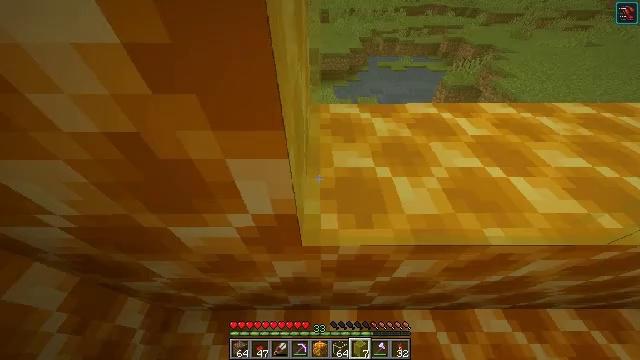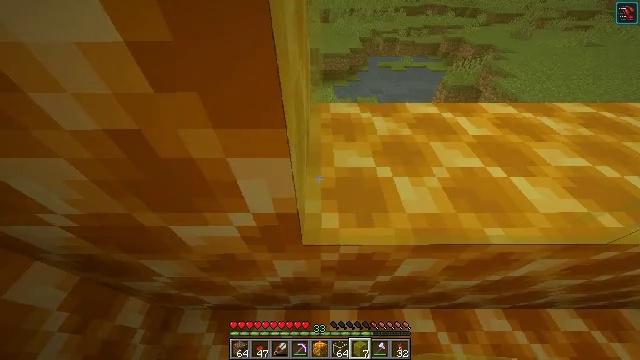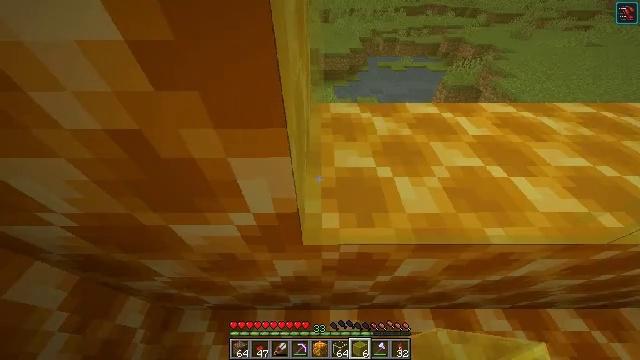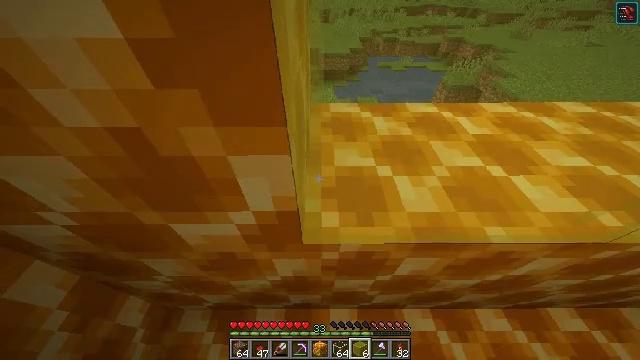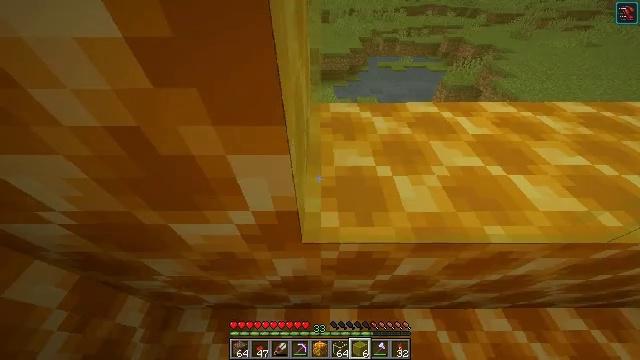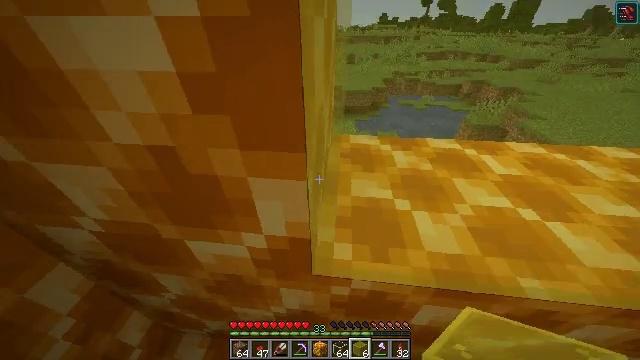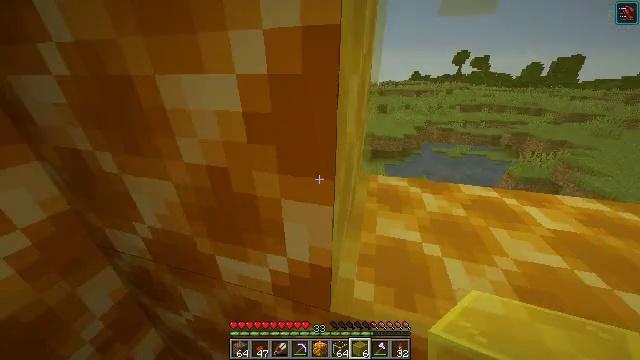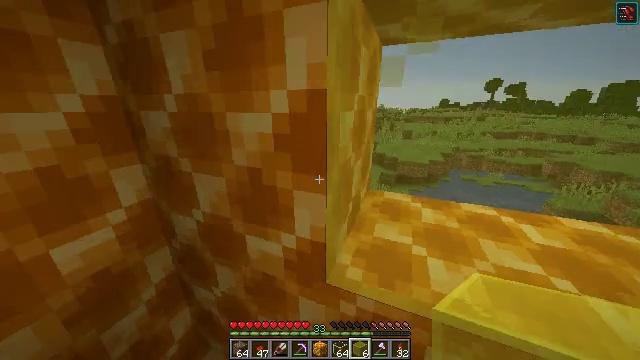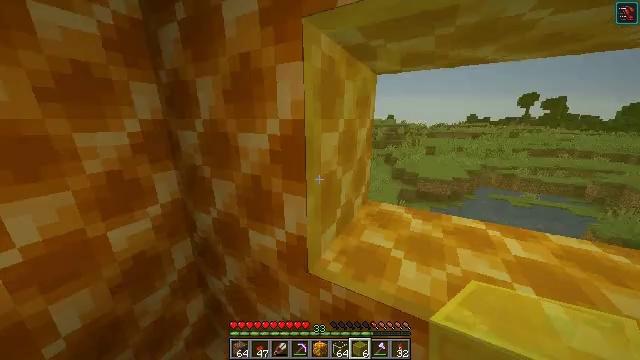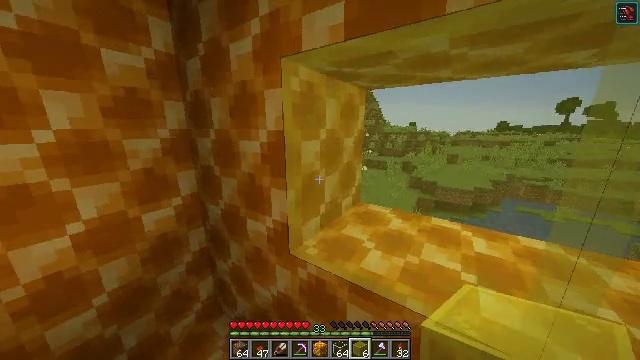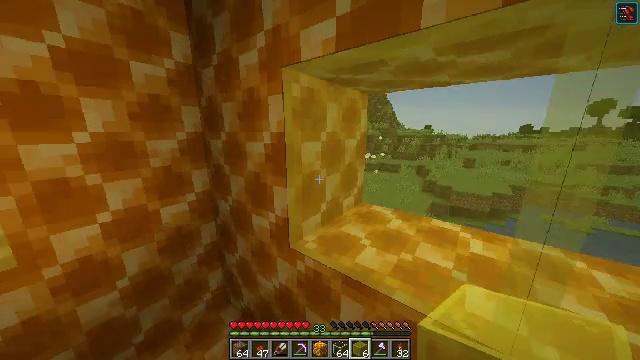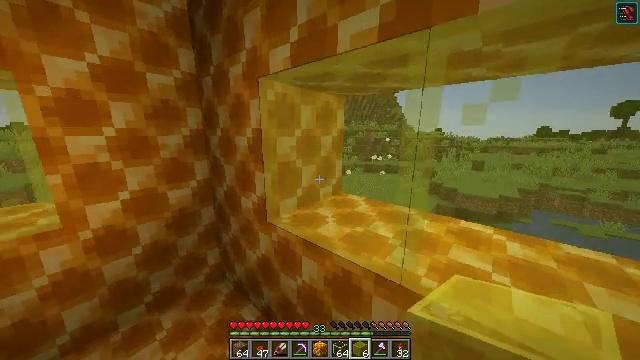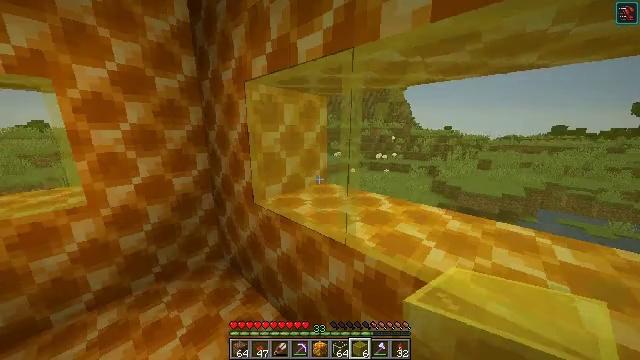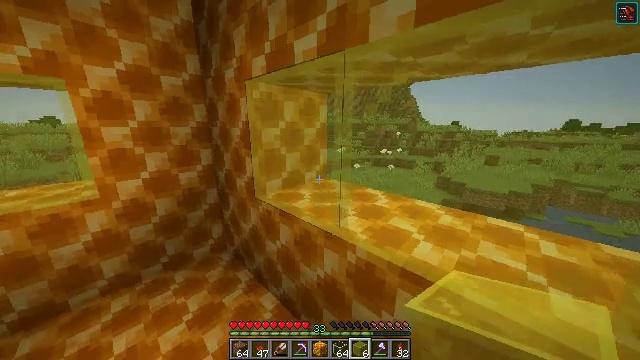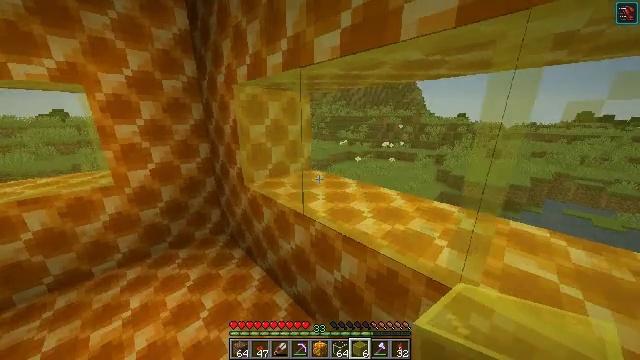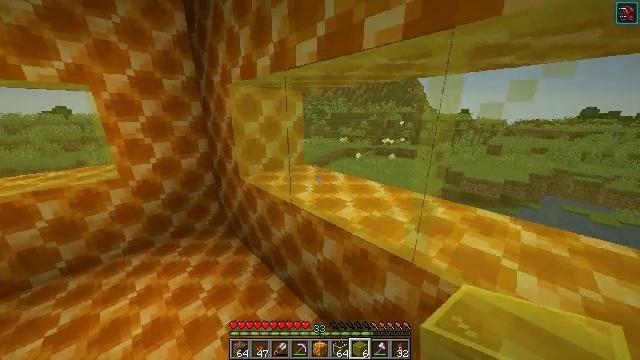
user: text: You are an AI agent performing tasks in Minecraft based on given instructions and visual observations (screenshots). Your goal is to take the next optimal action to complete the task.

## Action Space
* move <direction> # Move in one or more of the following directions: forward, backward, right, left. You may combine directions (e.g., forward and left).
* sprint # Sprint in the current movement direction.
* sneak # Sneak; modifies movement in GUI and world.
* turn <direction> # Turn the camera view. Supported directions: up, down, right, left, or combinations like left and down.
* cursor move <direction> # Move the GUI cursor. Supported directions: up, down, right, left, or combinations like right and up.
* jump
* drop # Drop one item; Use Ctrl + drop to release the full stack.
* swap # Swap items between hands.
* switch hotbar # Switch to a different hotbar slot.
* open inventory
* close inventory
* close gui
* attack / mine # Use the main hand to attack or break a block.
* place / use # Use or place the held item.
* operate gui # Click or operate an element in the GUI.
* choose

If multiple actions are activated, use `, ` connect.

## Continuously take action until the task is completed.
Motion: motion action
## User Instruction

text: Collect yellow stained glass blocks by breaking them.
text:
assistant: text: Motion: no_op
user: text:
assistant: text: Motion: no_op
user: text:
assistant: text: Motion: no_op
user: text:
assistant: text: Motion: no_op
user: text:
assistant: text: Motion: turn left and up
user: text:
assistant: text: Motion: move back, turn left and up
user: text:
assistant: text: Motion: move back and move right, turn left and up
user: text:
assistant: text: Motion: move back and move right, turn left and up
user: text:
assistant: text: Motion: move back and move right, turn left and up
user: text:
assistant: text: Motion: move back and move right, turn left
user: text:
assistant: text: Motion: move back and move right, turn left
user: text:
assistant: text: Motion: move back and move right, turn left
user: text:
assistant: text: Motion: move back and move right, turn left and down
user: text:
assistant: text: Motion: move back and move right, turn left and down
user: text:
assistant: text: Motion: move back and move right
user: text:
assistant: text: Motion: move back and move right
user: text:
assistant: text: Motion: move back and move right
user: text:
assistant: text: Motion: move back and move right
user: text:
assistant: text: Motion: move back and move right
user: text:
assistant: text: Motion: turn left
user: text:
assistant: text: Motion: turn left
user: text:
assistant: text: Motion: turn left
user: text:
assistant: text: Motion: turn left
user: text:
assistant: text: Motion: turn left
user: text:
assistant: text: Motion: turn left
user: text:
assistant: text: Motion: no_op
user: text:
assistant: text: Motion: no_op
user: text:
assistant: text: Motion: no_op
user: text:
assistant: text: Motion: no_op
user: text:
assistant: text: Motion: move right